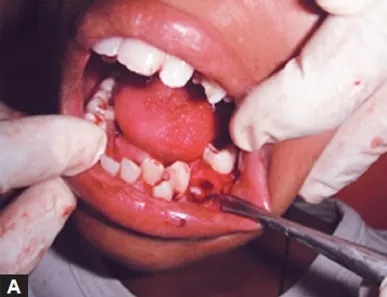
Intraoperative photographs:. After extraction of deciduous second molar.
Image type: medical_photograph (other_medical_photograph)